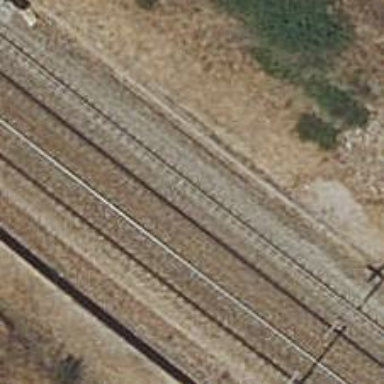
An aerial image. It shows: Railway with electrified contact lines.